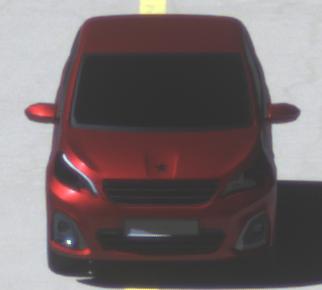
Make: Peugeot
Model: 108 1.0 VTi 68
Detailed model: 108
Model produced from: 2015/03
Model produced until: 2016/10
Doors: 3
Color: red
Road condition: wet road
Daytime: midday
Contrast: high contrast